Question: So I'm trying to draw a sort of oval on a button and textarea. Yes, there is a reason why I can't just use a Panel or Frame.
So the button and textarea already has text on it and needs to stay as a button and textarea for the reason of the program.
So far, I only got one button to have this circle, but none of the other buttons show up with the circles. And the textareas aren't showing any circles at all.
My Code so Far for the buttons:
'''
for (int i = 0; i < (label.length) / 2; i++) {
butt = new JButton(label[i]); // label contains the text on button
butt.setPreferredSize(new Dimension(83, 100));
butt.add(smallPit); //smallpit is the circle graphics
game.add(butt); // game is a panel
// butt.setLayout(null);
}
for (int i = 6; i < label.length; i++) {
butt = new JButton(label[i]);
butt.setPreferredSize(new Dimension(83, 100));
butt.add(smallPit);
game.add(butt);
}
'''
Code for textarea
'''
score2.setBounds(0, 50, 100, 210);
score1.setBounds(700, 50, 100, 210);
score2.add(scorePit);
score1.add(scorePit);
'''
The outcome so far:

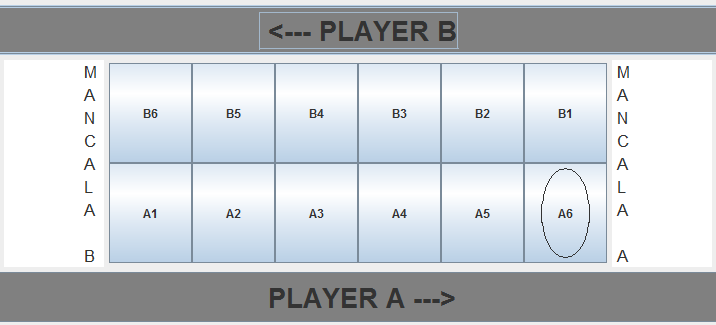
Answer: My guess is that this 'butt.add(smallPit);' is causing your issues.
My guess is that 'smallPit' extends from something like 'JComponent' (something that extends from 'JComponent'), the problem is a component can only reside within a single container, so each time you call 'butt.add(smallPit);', 'smallPit' is removed from it's previous container before been added to the new one.
Instead, create an instance of 'smallPit' (or what ever it is) and add it to each button which needs it.
Avoid using 'null' layouts, pixel perfect layouts are an illusion within modern ui design. There are too many factors which affect the individual size of components, none of which you can control. Swing was designed to work with layout managers at the core, discarding these will lead to no end of issues and problems that you will spend more and more time trying to rectify
You should also have a look at <URL>